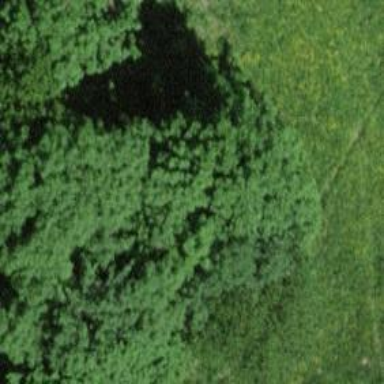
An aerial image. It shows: Forest area.